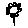
Label: flower